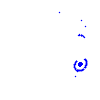
Particle: electron